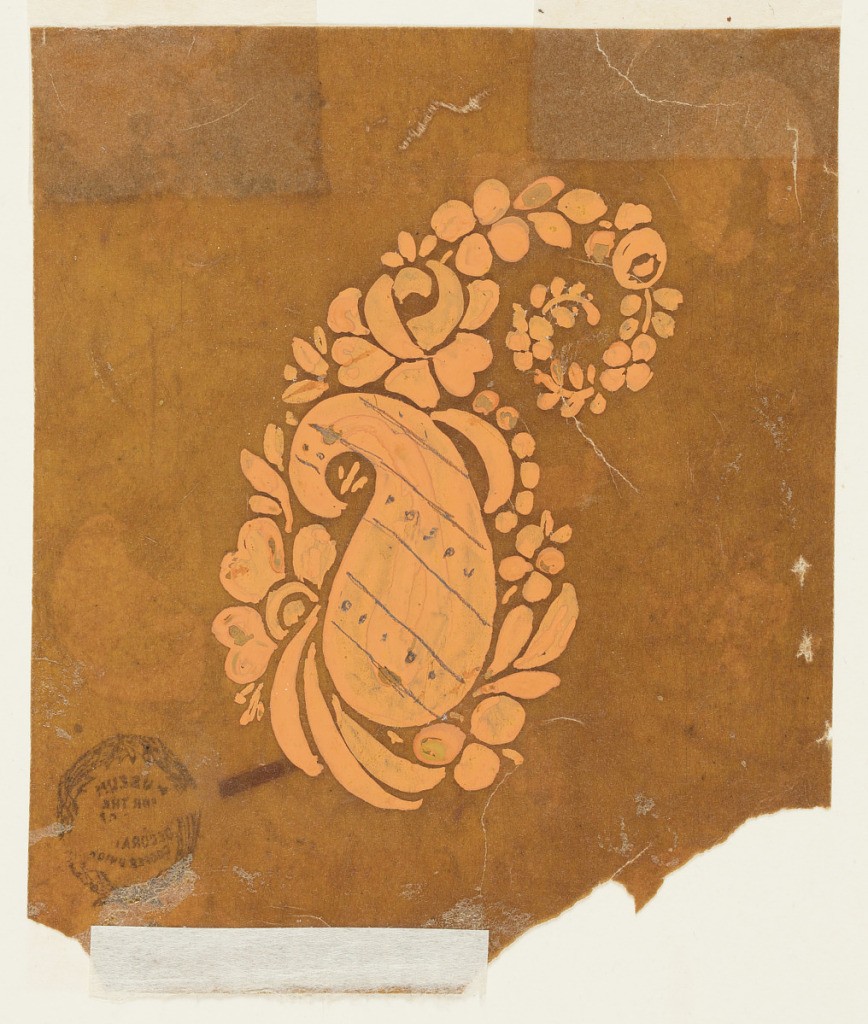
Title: Design for Woven Paisley
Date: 1825–40
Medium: Brush and orange-pink, yellow gouache, graphite on brown oiled translucent paper
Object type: Drawing
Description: Design for paisley (woven Persian cone). Consists of a small cone that sits inside a larger one. The larger cone contains an assortment of flowers and leaves, while the smaller one contains oblique bands with dots inside drawn in graphite.